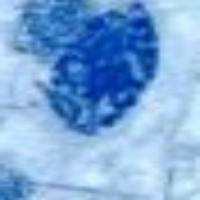
Label: prophase